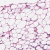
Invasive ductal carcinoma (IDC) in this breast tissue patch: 1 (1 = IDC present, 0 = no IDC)